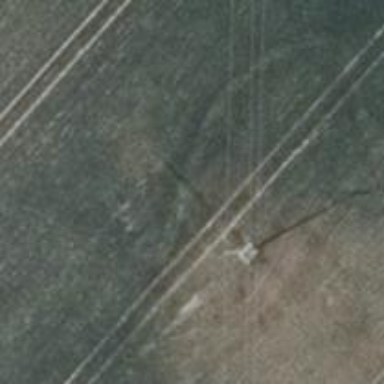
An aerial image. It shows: Power pole.